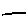
Label: line